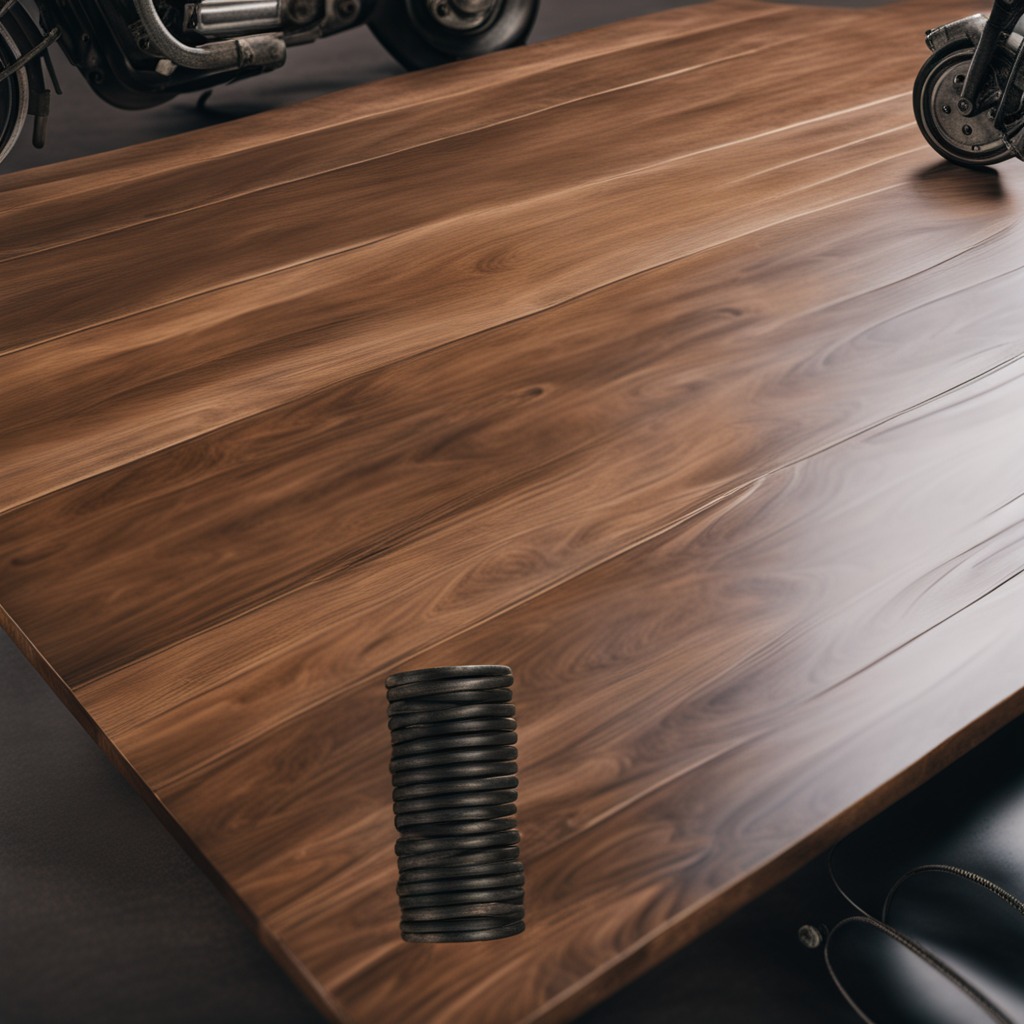
A coiled metal spring is lying on an oil-spilled wooden table in a vintage motorcycle garage.